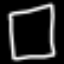
Label: square